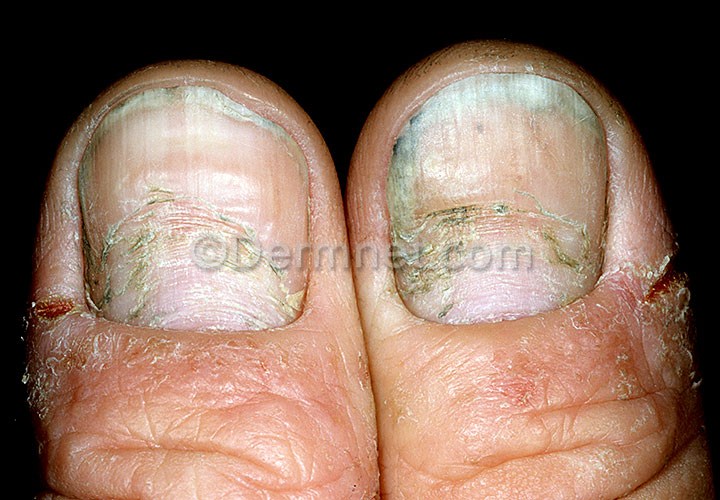
Disease: Nail Fungus and other Nail Disease